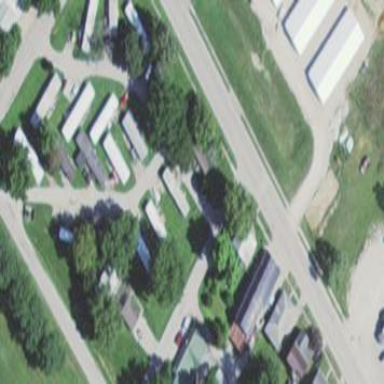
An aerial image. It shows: Residential area designed as trailer park.